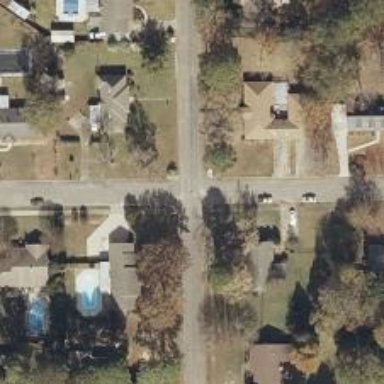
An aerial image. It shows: Residential road.